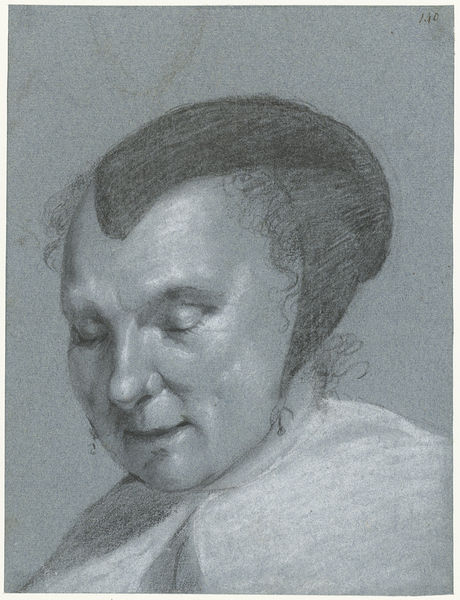
Titel: Hoofd van een vrouw met een zwart kapje op, naar links
Künstler: Moses ter Borch
Standort: Amsterdam
Institution: Rijksmuseum
Schlagwörter: schlaf, umhang, frau, hut, mund, zeichnung, alte, tod, haare, stoff, blue, hat, white, black, bun, collar, face, gray, grey, hair, nose, old, portrait, woman, geschlossen, sad, oberteil, head, eyes, night, drawing, bonnet, brow, cap, chin, granny, mouth, realism, scarf, wrinkles, sketch, curls, human, cape, cheeks, cloak, close, shiny, thinking, pencil, eye, earrings, lips, chalk, shading, baby, cheek, forehead, poor, realistic, creepy, age, eyelashes, blind, detailed, blakc, brows, naive, tunic, earings, nostril, fine, closed eyes, closed, eyelash, lashes, eyelid, shut, widow's peak, gleam